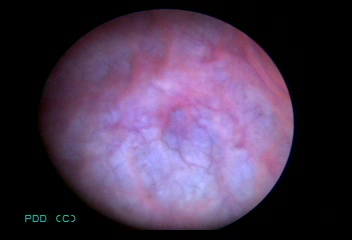
Modality: BLC
Class: Normal mucosa
Bladder cancer association: No